Interaction volume radius: 10 \u00c5
Interaction volume height: 15 \u00c5
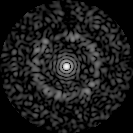
Disorder parameter: 0.841